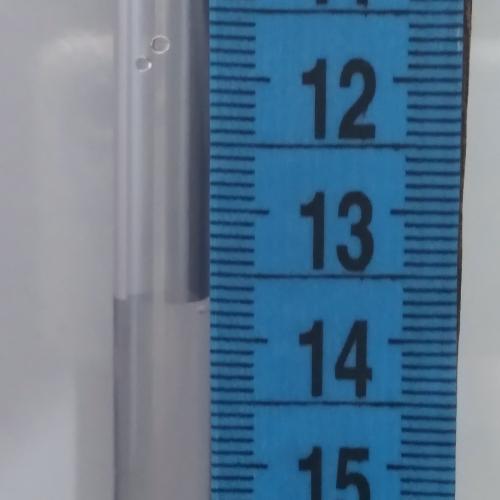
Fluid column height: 13.7 cm